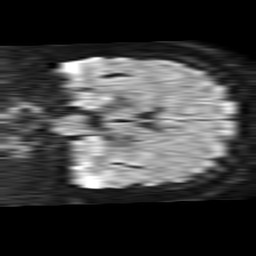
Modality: TRACE
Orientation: coronal
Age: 47
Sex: female
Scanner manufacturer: philips
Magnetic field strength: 1.5 T
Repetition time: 4.6 s
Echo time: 0.08631 s